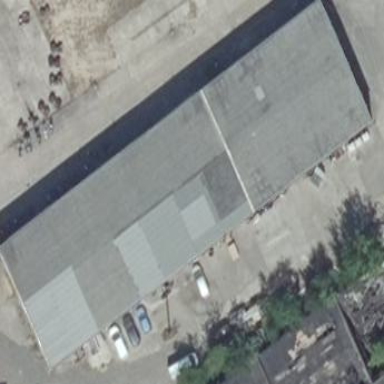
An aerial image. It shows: Building that serves as car shop offering dealership and repair services.